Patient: sex M, age 50
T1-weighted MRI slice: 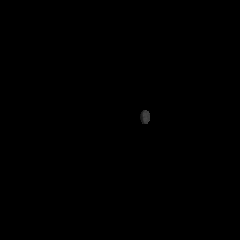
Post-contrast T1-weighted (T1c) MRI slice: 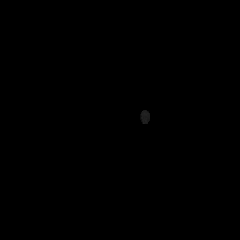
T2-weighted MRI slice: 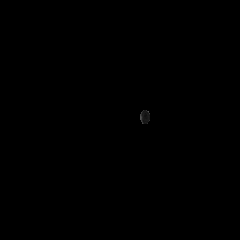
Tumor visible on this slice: no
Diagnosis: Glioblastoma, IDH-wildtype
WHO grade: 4